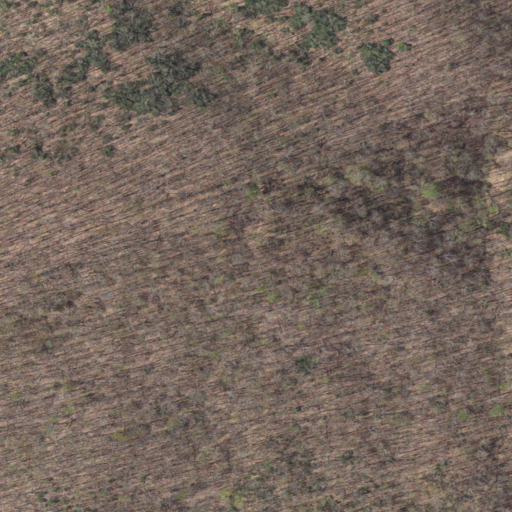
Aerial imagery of ridge(s) in Virginia named Hickory Ridge containing only deciduous forest